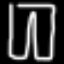
Label: pants